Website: slack
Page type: billing-address
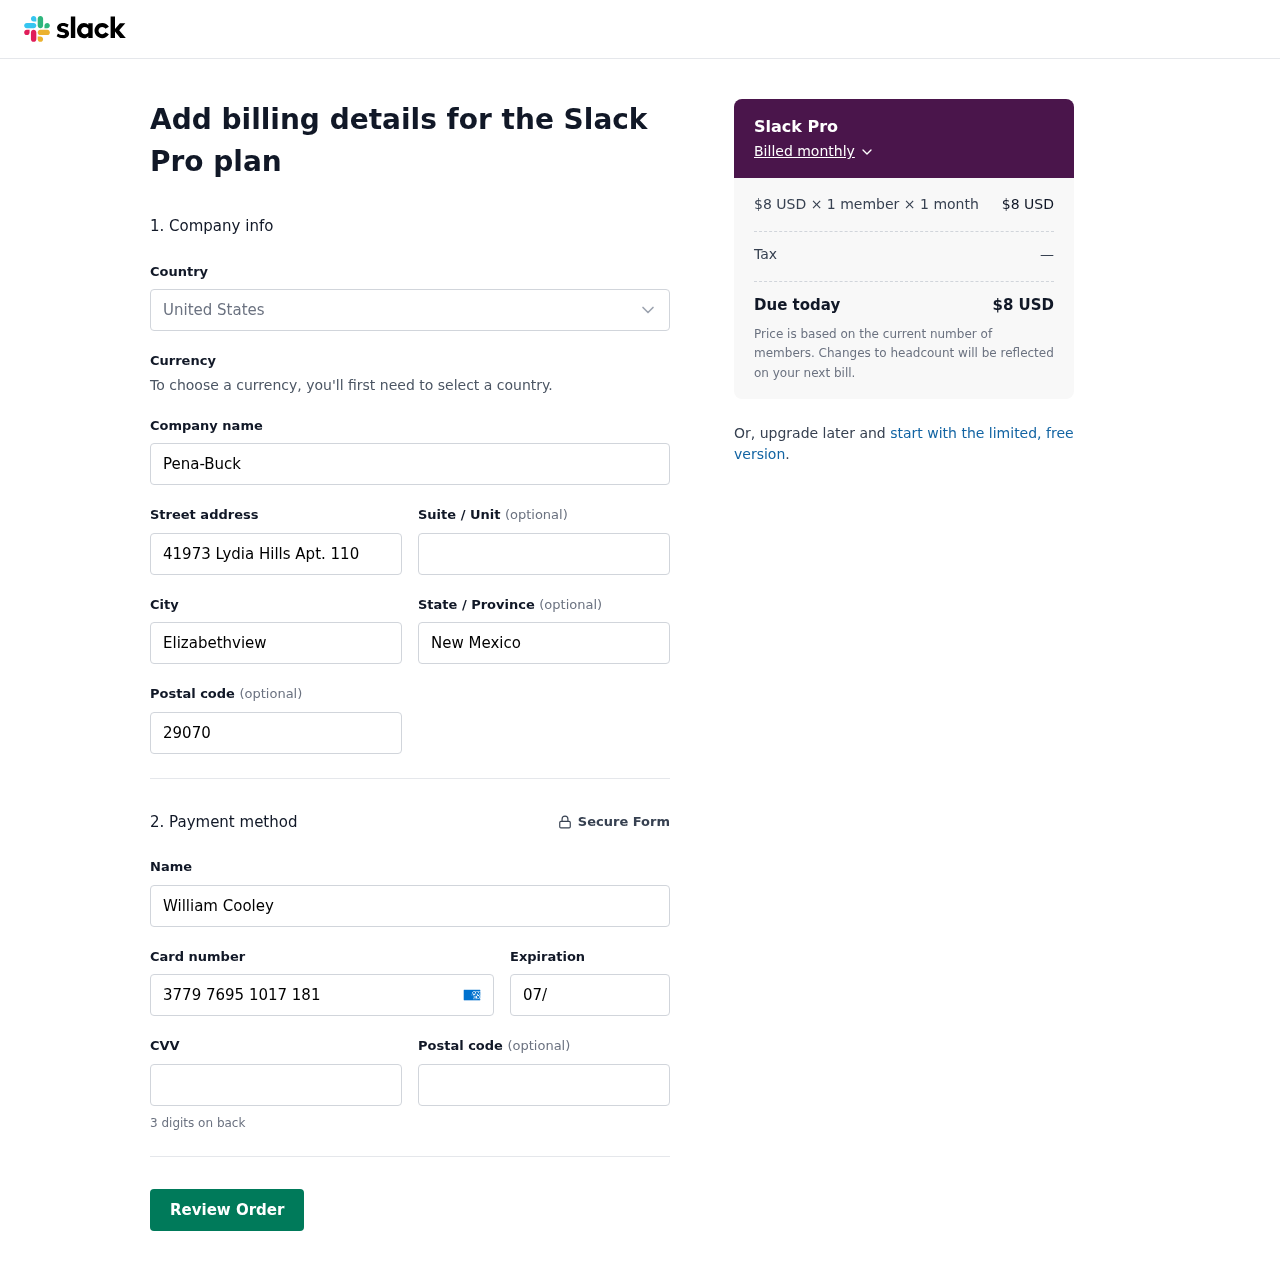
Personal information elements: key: PII_CARD_CVV
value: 2598
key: PII_CARD_EXPIRY
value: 07/26
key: PII_CARD_NUMBER
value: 3779 7695 1017 181
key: PII_CITY
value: Elizabethview
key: PII_COMPANY
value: Pena-Buck
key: PII_COUNTRY
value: United States
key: PII_FULLNAME
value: William Cooley
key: PII_POSTCODE
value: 29070
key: PII_STATE
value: New Mexico
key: PII_STREET
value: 41973 Lydia Hills Apt. 110
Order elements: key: ORDER_PLAN_PRICE
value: $8 USD
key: ORDER_NUM_MEMBERS
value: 1 member
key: ORDER_NUM_MONTHS
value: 1 month
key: ORDER_SUBTOTAL
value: $8 USD
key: ORDER_TAX
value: —
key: ORDER_TOTAL
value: $8 USD